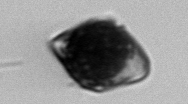
Label: Gyrodinium